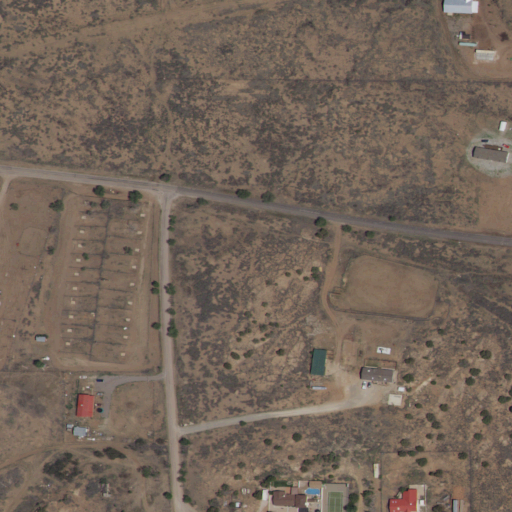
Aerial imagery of valley in New Mexico named Dead Cow Canyon containing shrub, open development, and low intensity development